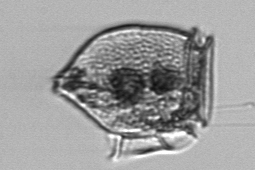
Label: Dinophysis_norvegica